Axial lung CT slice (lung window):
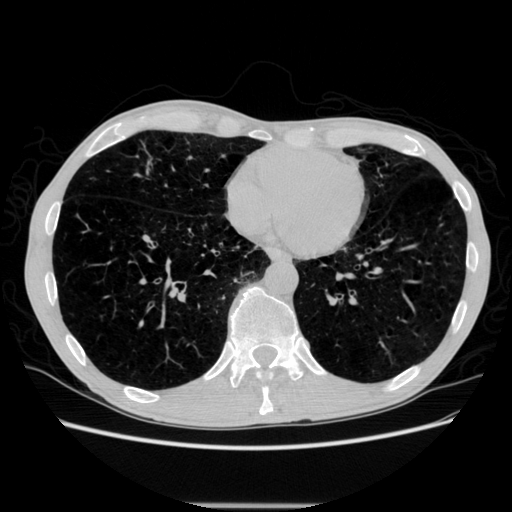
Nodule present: no